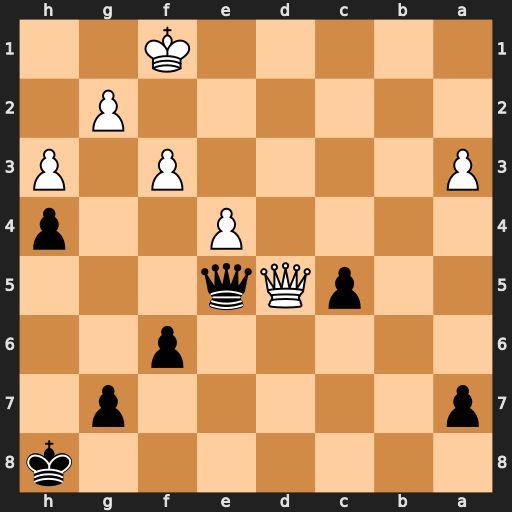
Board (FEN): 7k/p5p1/5p2/2pQq3/4P2p/P4P1P/6P1/5K2
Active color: b
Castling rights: -
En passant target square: -
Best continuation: Qxd5 exd5 Kg8